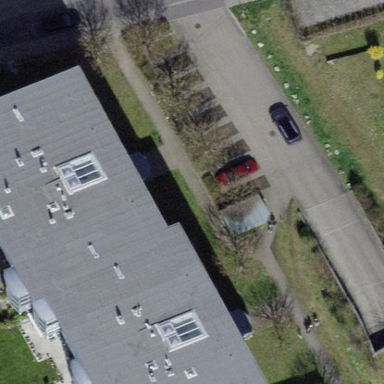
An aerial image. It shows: Street-side parking area.